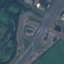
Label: Highway